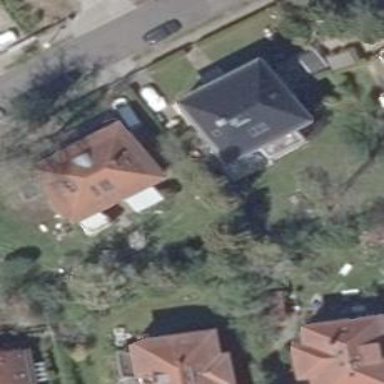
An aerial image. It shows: Residential building with hipped roof.